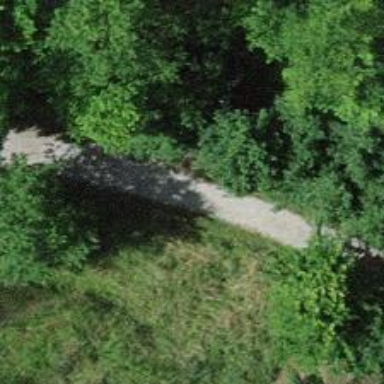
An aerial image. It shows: Path surfaced with fine gravel.